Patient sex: F
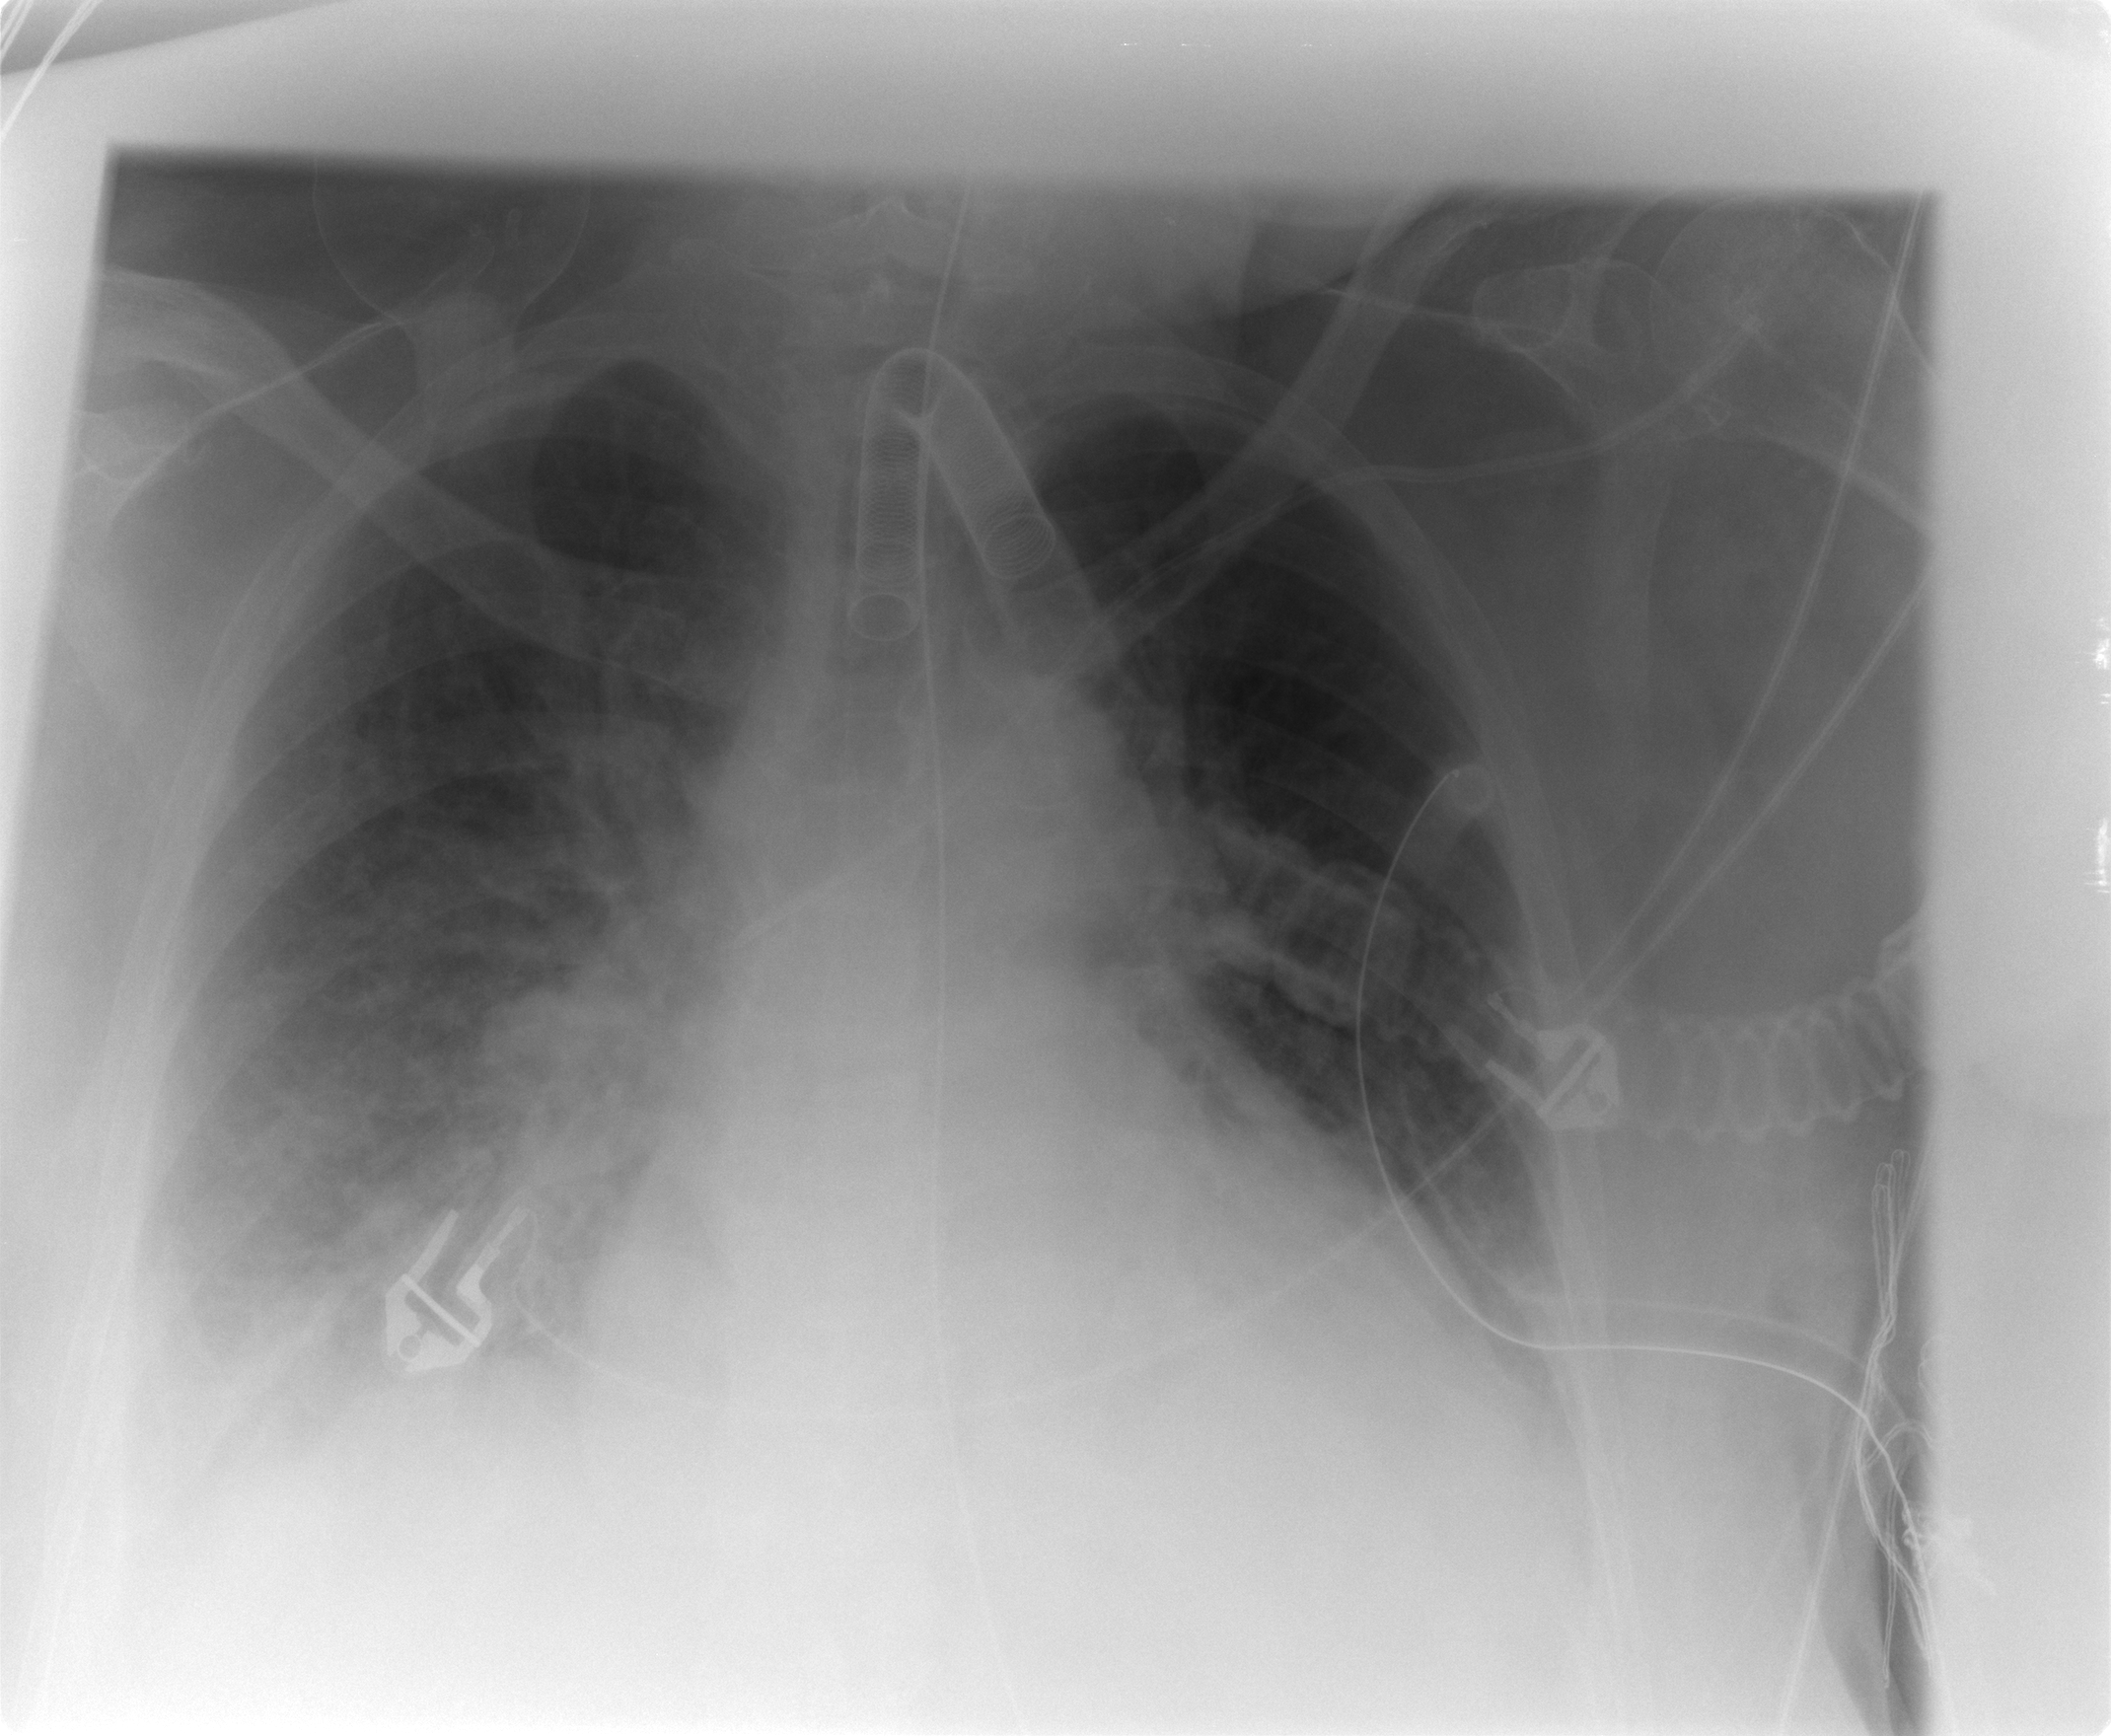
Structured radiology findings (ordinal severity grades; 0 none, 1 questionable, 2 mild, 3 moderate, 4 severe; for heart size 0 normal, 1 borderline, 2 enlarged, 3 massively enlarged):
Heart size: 2
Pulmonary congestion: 3
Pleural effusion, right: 2
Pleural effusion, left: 2
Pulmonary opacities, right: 2
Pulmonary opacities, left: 1
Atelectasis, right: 2
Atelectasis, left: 1